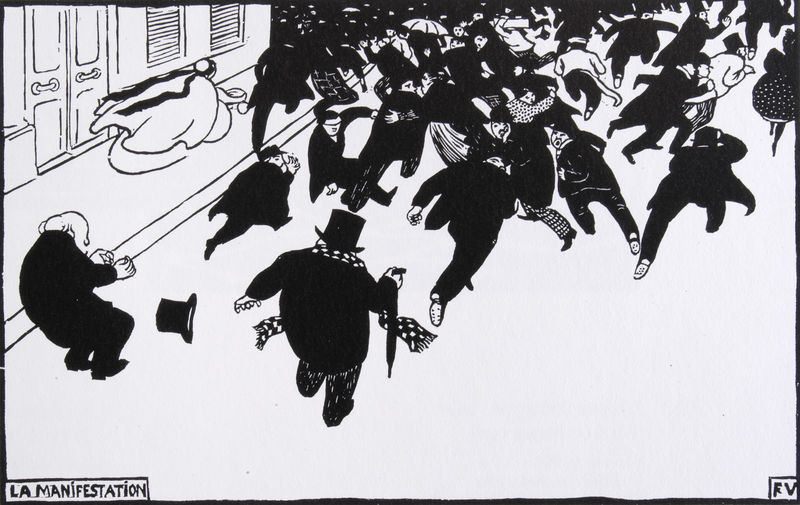
Titel: Die Demonstration
Künstler: Félix Vallotton
Standort: Zürich.
Institution: ETH Graphische Sammlung
Schlagwörter: dunkel, gruppe, kampf, mann, weiß, frauen, menschen, stadt, bewegung, fenster, frankreich, frau, grau, hut, hüte, kariert, kleid, männer, paris, rücken, schwarz, strasse, szene, tür, zeichnung, gebäude, haus, regenschirm, schal, schirm, tuch, weg, expressionismus, karo, masse, menge, rock, versammlung, zylinder, andrang, anzug, anzüge, gedränge, hose, architektur, faru, geschichte, mensch, mord, hände, signatur, häuser, wind, personen, person, fensterläden, stock, chaos, engel, schnell, holzschnitt, japan, vallotton, valloton, fassade, italien, türen, röcke, schuhe, laufen, fläche, grafik, graphik, felix vallotton, türe, weis, laden, saal, vogelperspektive, figuren, französisch, angst, querformat, sturm, wehen, wild, frack, karikatur, braut, jugendstil, zigarre, felix, glatze, festhalten, gestreift, wiess, striche, kelid, flucht, punkte, melone, umarmen, eingang, tusche, bürgersteig, gehsteig, linie, aufruhr, stürmen, druck, lithographie, schwarz-weiss, monogramm, comic, stich, titel, gehweg, humor, illustration, ironie, karrikatur, kritik, revolution, streit, trottoir, zeitung, aufstand, demo, demonstration, anjzüge, auflauf, bordstein, bürger, cartoon, drcuk, dynamik, erkenntnis, fliegend, fliehen, flucjt, furcht, gentlmen, gespenst, getümmel, grosz, hast, hektik, hell-dunkel, klassische moderne, kundgebung, la manifestation, lauf, litho, manifest, manifestation, massenpanik, menschenmasse, nonne, offenbarung, panik, punkt, regenschirme, rennen, schawrz, scheich, schirme, schrecken, simplizisimus, simplizissimus, singnatur, srasse, straßenschlucht, streik, sttraße, tumult, witz, witzig, flüchten, zille, menschenmenge, erschossen, priester, männder, fesnter, bräutigam, eile, japaner, fliehende, verschmelzen, eilig, fv, gerücht, frar